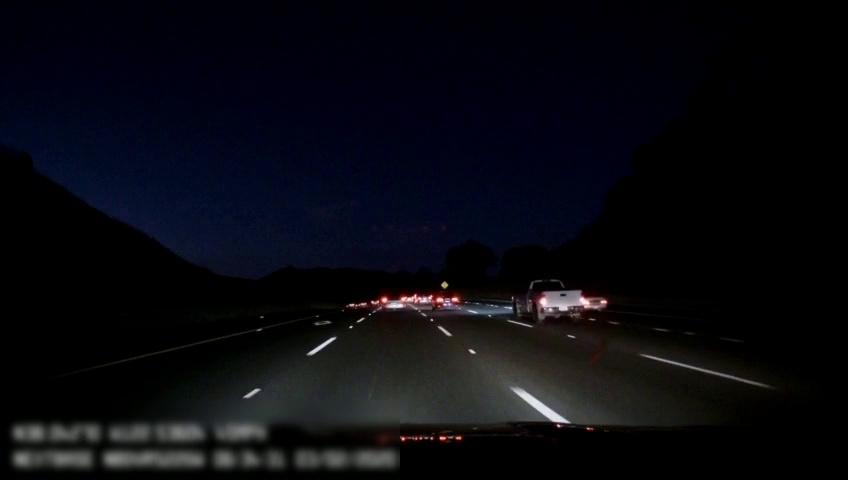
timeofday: Night
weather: Other
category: Drivable Space
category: Vehicles | SUV
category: Vehicles | Car
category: Vehicles | SUV
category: Vehicles | Car
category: Vehicles | Truck
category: Lanes | Alternate Lane
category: Lanes | Current Lane
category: Lanes | Current Lane
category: Lanes | Alternate Lane
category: Lanes | Alternate Lane
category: Lanes | Alternate Lane